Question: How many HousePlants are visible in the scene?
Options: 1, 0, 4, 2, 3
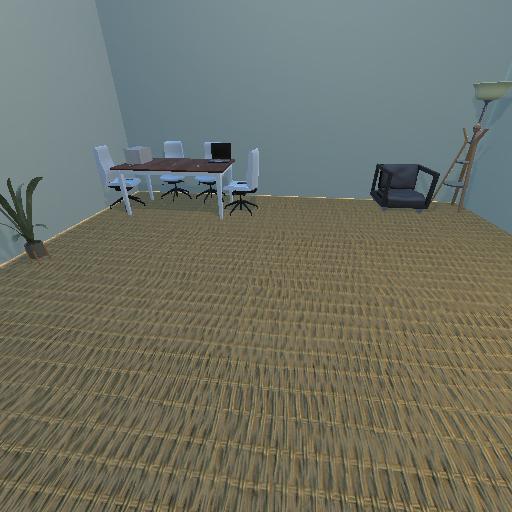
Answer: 1